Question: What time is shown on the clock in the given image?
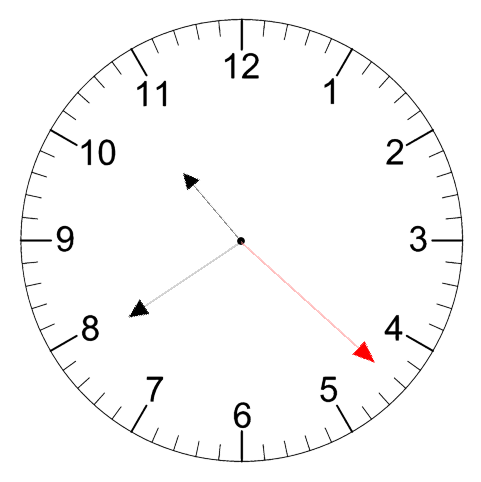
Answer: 10:39:22